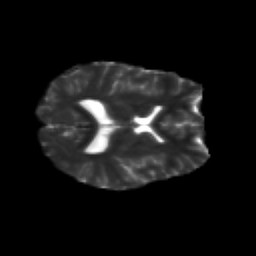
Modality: T2w
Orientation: axial
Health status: healthy
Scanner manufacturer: siemens
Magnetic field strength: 3 T
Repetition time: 12 s
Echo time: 0.092 s